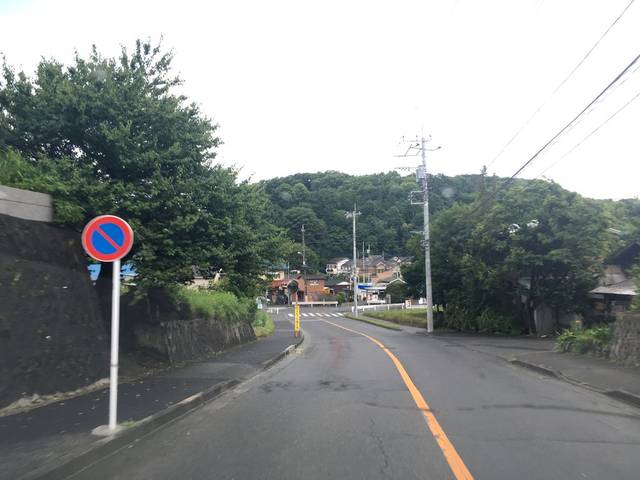
Region: Japan
Coordinates: 35.598, 139.442